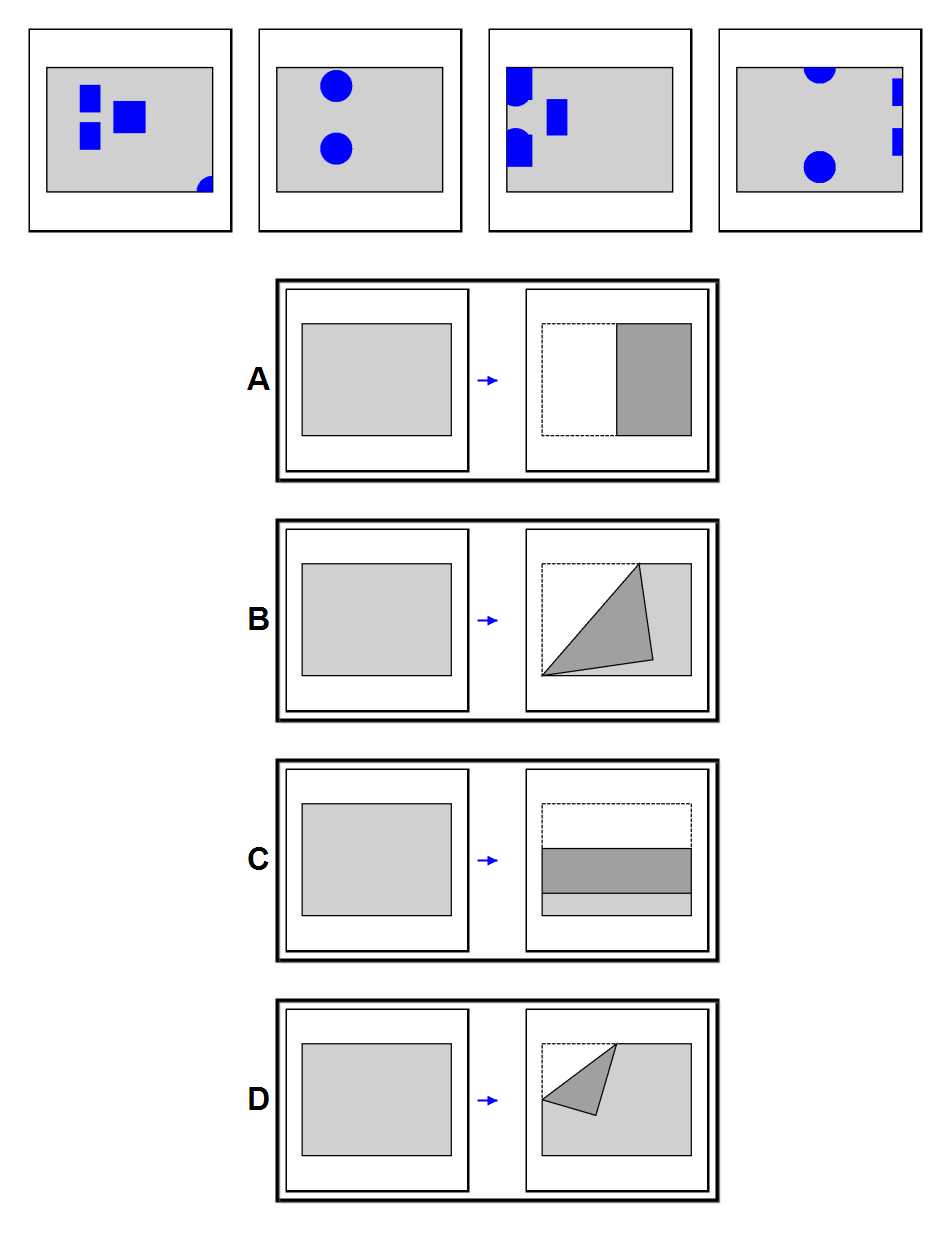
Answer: C